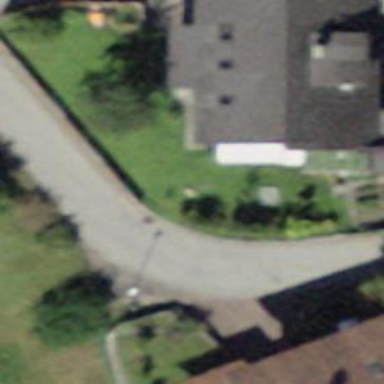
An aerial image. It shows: Residential road with asphalt surface.